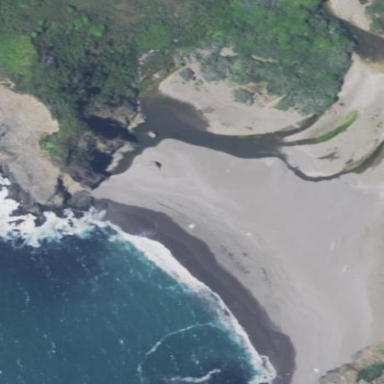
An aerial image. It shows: Beautiful beach with natural surroundings.